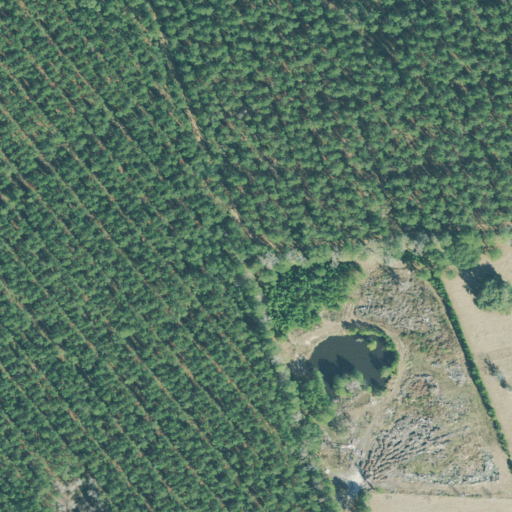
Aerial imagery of island in Georgia named Black Island containing evergreen forest, pasture, woody wetlands, and open development